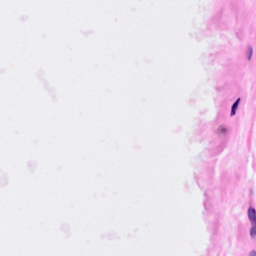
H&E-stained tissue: Breast